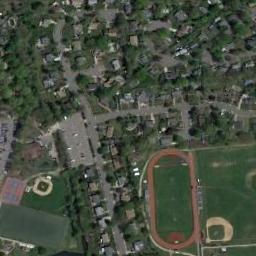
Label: ground_track_field